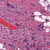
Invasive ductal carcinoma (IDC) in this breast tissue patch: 0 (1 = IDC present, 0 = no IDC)